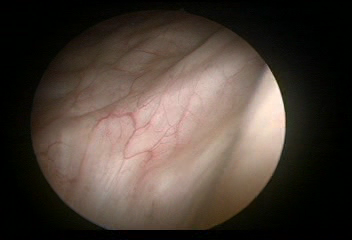
Modality: WLC
Class: Normal mucosa
Bladder cancer association: No